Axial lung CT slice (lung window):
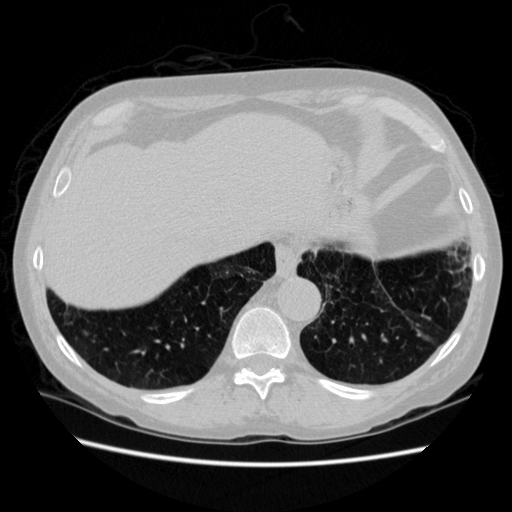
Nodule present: no